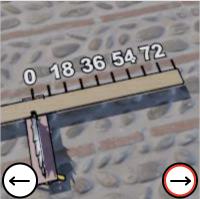
Task: length
Answer: 81
First scale value: 18.0